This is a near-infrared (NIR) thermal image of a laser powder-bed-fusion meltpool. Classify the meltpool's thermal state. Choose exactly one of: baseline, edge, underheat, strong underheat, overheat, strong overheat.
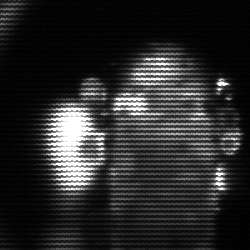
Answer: strong underheat